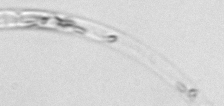
Label: Guinardia_striata